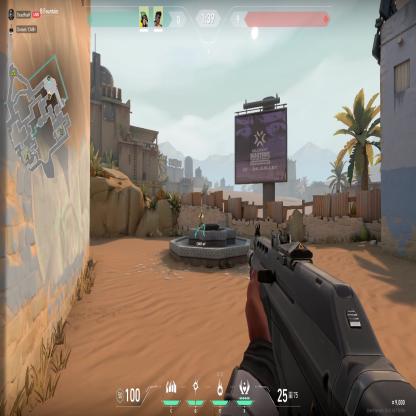
Label: teammate